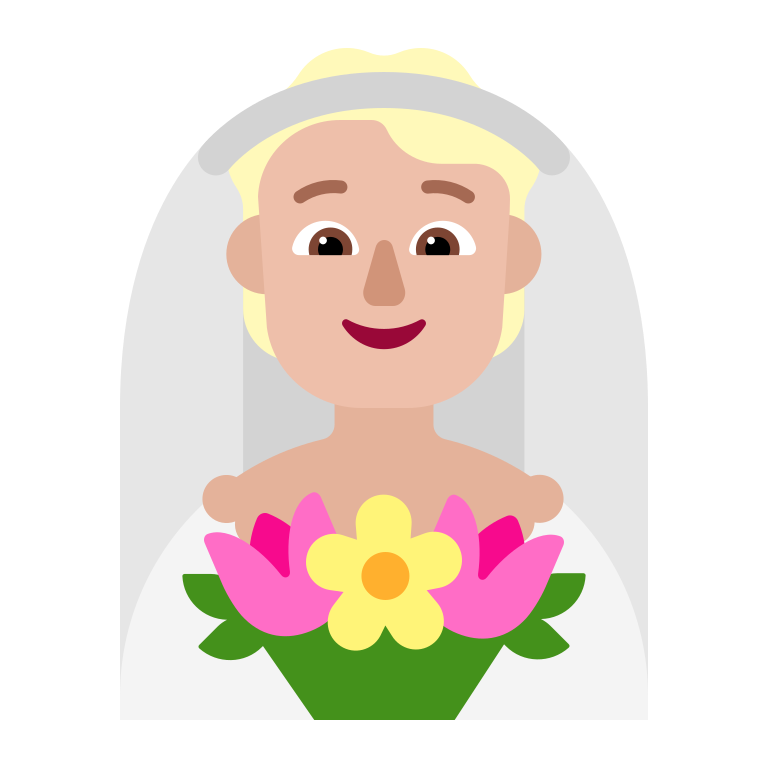
person with veil flat  light